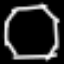
Label: octagon